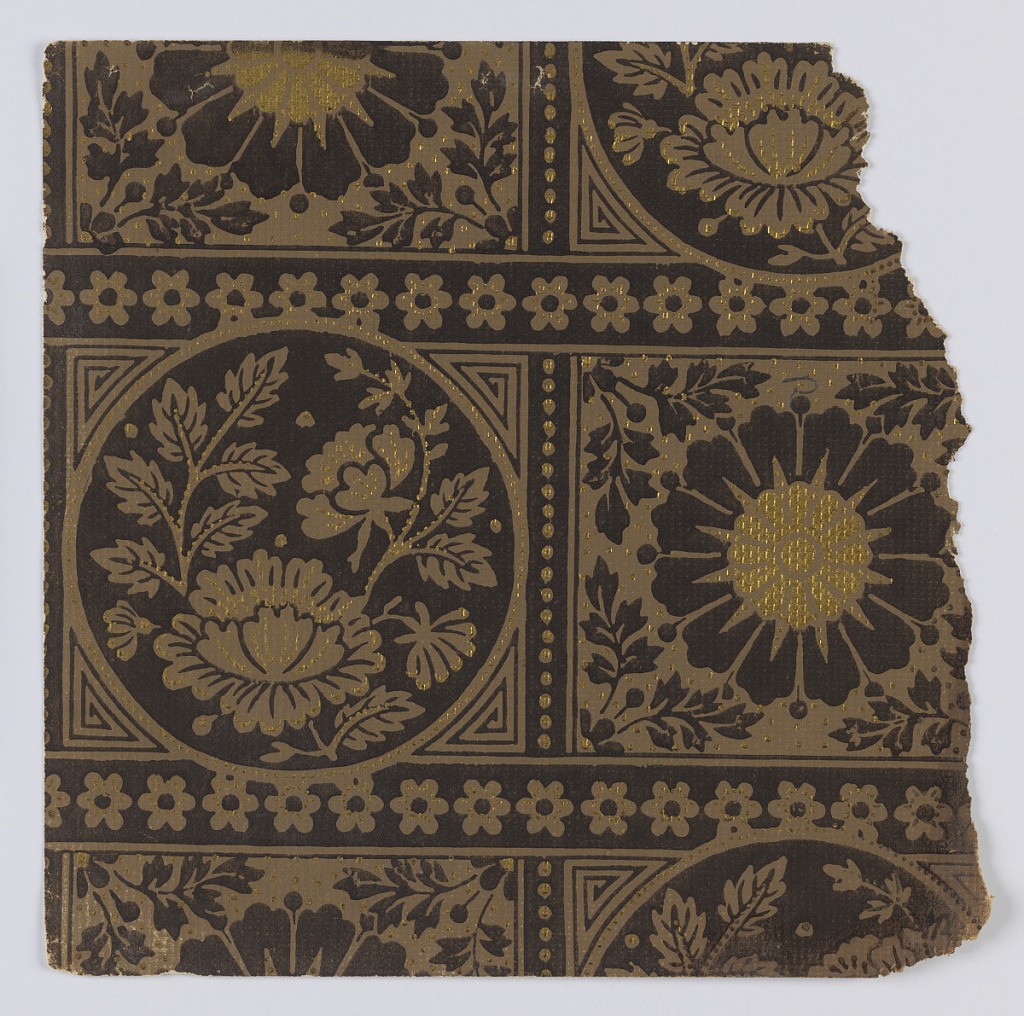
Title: Sidewall sample
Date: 1880–90
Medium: Machine-printed on paper
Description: Fragmentary wallpapers from sample book, including aesthetic-style and Anglo-Japanesque designs.

72 pages of samples.